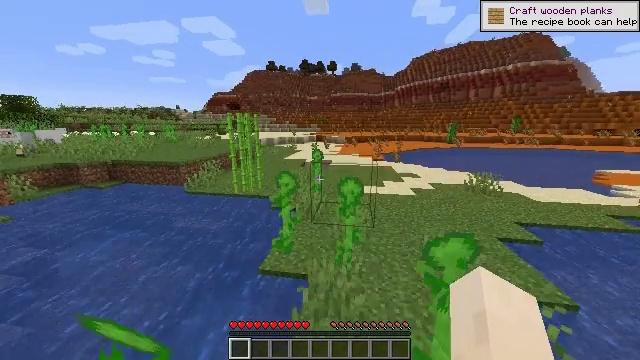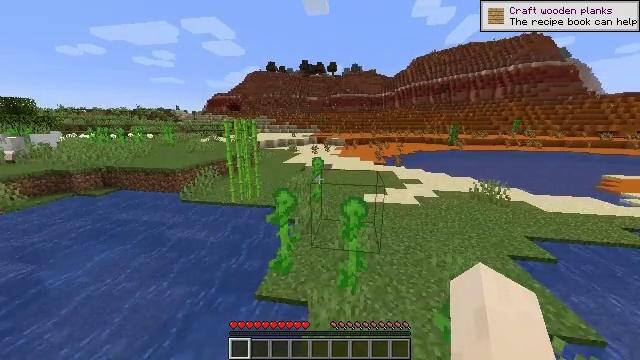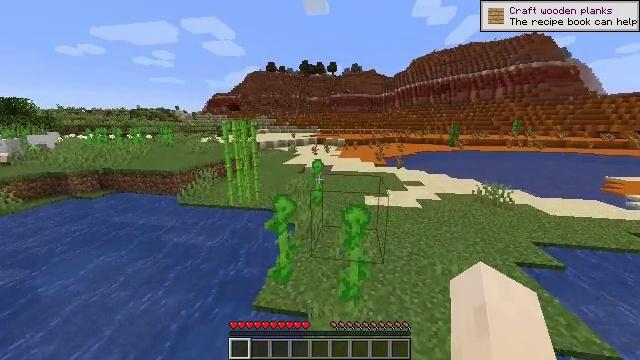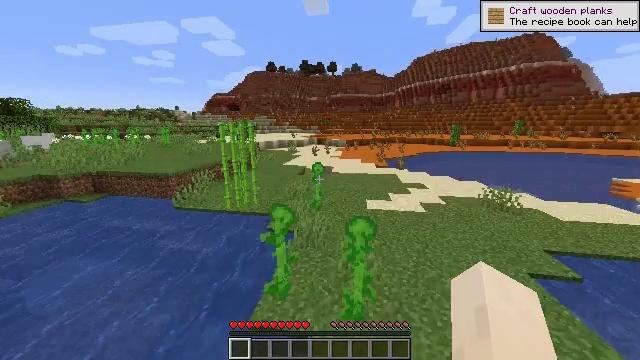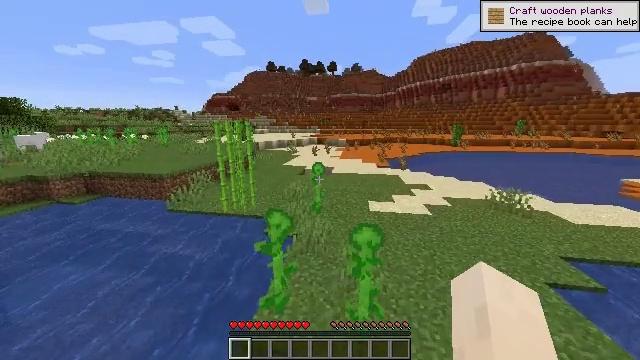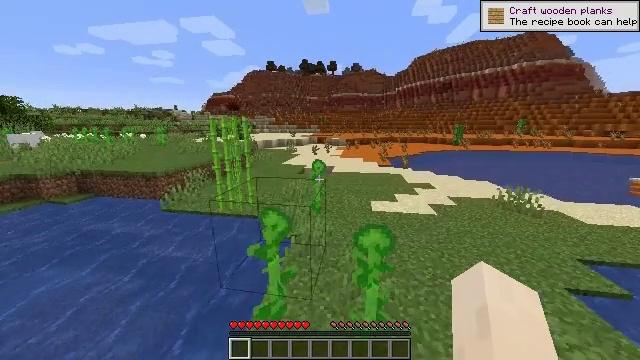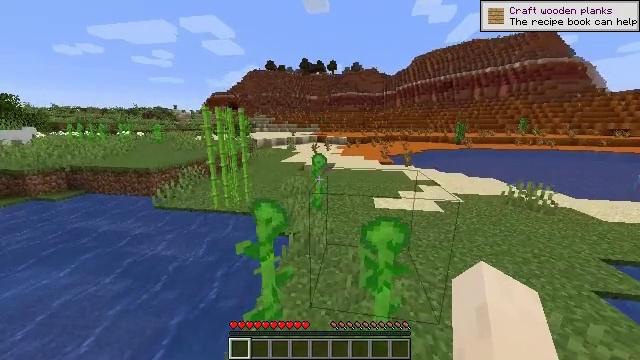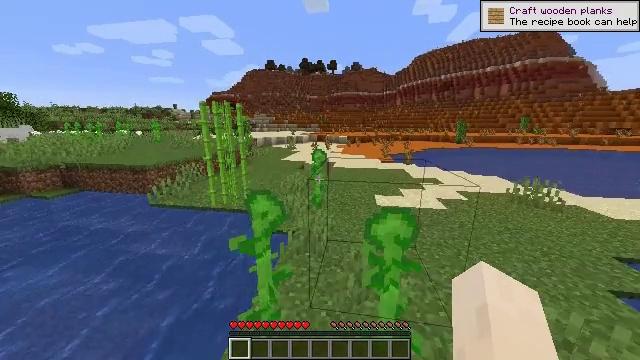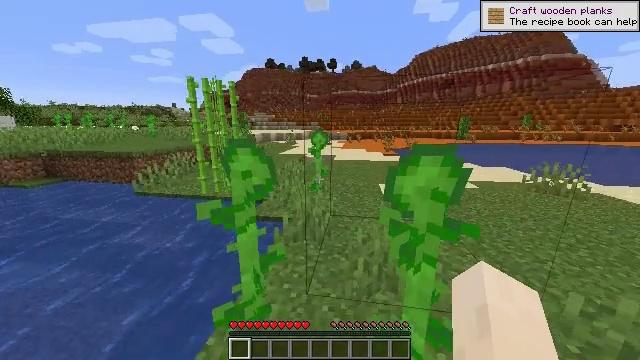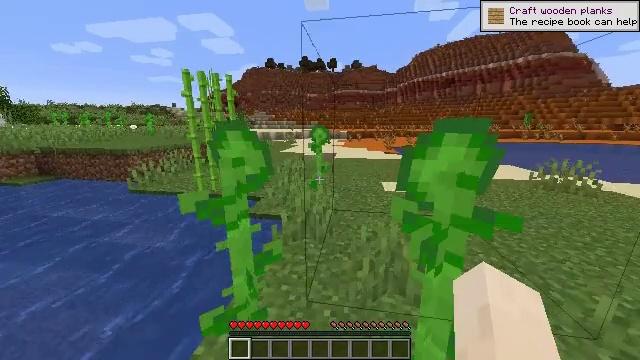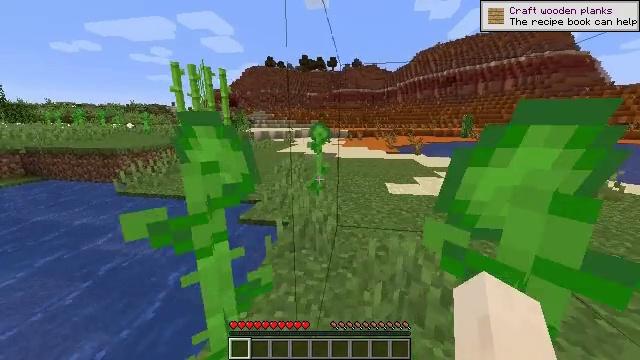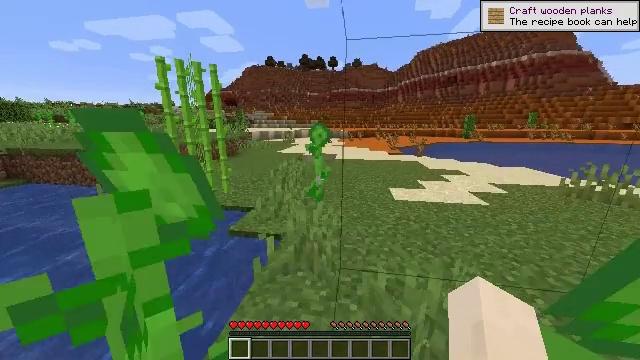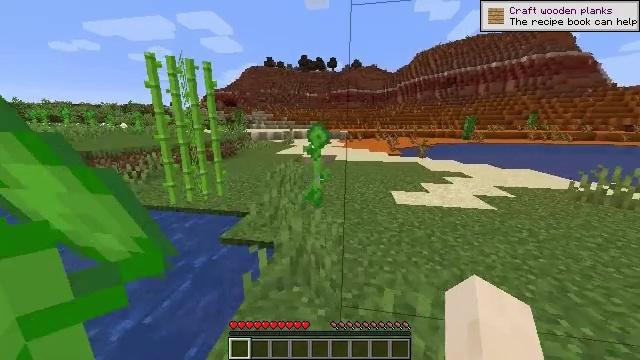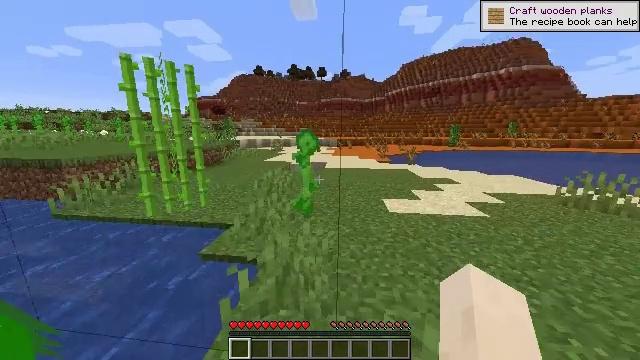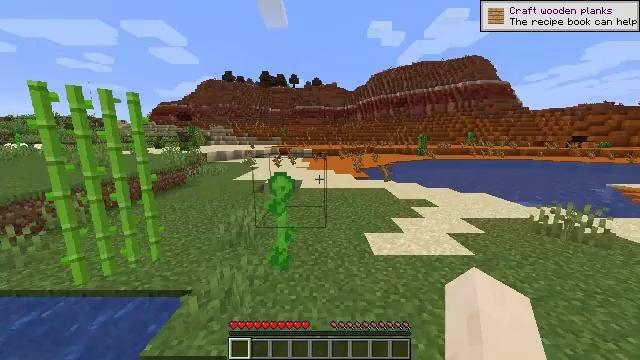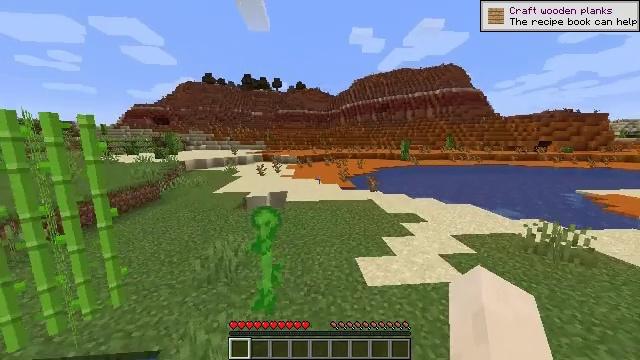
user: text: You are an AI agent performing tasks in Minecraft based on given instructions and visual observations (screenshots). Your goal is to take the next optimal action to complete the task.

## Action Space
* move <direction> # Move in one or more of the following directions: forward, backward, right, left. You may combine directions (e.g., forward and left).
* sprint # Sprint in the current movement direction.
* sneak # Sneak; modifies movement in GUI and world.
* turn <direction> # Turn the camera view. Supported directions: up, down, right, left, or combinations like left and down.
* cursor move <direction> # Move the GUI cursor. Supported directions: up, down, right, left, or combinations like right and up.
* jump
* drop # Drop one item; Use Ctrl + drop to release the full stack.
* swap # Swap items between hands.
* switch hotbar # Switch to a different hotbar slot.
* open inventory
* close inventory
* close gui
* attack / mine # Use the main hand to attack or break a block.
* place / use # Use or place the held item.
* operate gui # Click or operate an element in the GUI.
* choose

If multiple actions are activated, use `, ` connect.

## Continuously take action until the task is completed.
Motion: motion action
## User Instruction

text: Gather red sand by digging.
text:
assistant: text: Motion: move forward, sprint, jump
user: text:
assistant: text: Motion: move forward, sprint, jump
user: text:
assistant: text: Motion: move forward, sprint, jump
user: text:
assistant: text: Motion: move forward, sprint
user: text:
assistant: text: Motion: move forward, sprint
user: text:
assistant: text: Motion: move forward, sprint
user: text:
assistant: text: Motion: move forward, sprint
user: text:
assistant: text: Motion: move forward, sprint
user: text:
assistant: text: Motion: move forward, sprint
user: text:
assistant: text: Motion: move forward, sprint
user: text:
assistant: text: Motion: move forward, sprint
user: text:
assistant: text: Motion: move forward, sprint
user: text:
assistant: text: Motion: move forward, sprint, turn right and up, jump
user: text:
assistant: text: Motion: move forward, sprint, turn right and up, jump
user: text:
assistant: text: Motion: move forward, sprint, turn right, jump
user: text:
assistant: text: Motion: move forward, sprint, jump
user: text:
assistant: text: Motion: move forward, sprint, turn right
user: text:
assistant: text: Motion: move forward, sprint
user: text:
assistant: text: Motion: move forward, sprint
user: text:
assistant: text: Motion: move forward, sprint
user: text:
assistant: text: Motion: move forward, sprint
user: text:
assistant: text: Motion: move forward, sprint
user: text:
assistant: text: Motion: move forward, sprint
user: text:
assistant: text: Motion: move forward, sprint
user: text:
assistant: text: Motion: move forward, sprint
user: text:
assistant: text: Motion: move forward, sprint, turn right and down
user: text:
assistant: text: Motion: move forward, sprint, turn right and down
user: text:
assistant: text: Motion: move forward, sprint
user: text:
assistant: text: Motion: move forward, sprint, turn down
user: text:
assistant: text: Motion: move forward, sprint